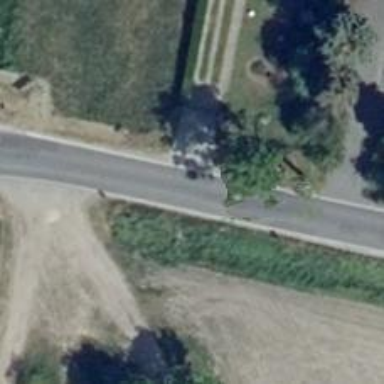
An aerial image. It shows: Secondary road with asphalt surface.